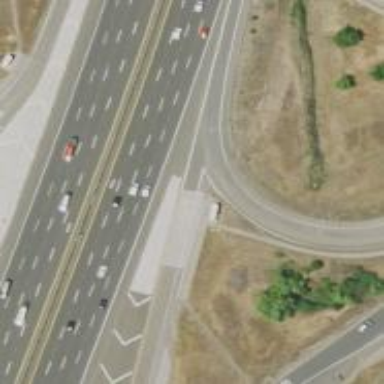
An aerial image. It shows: Asphalt busway.